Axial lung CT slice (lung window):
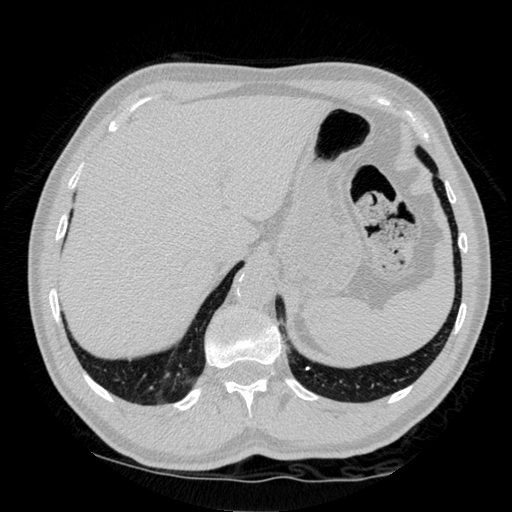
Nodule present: no